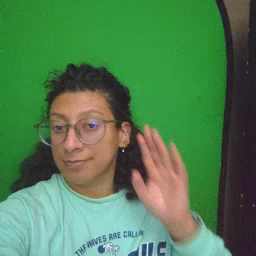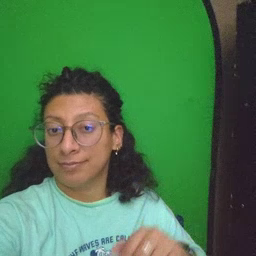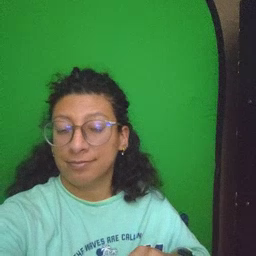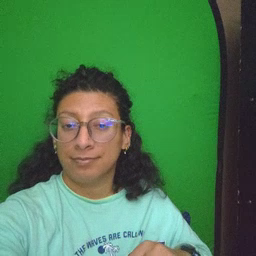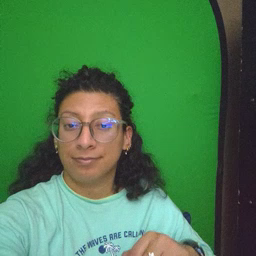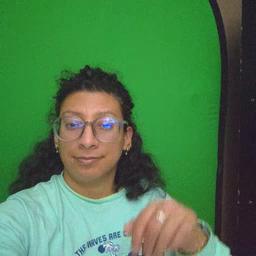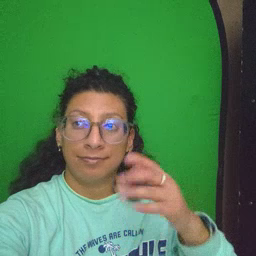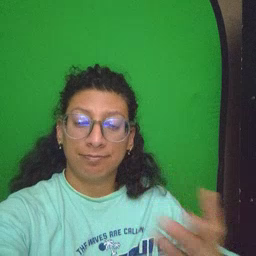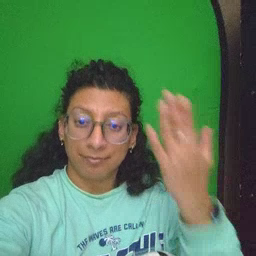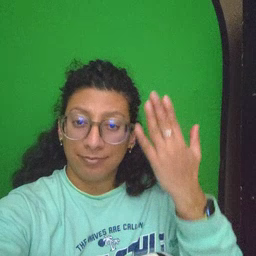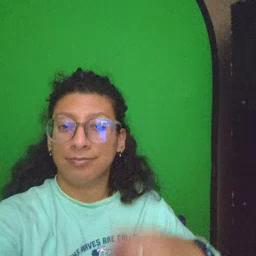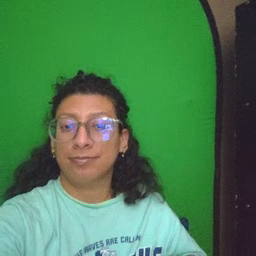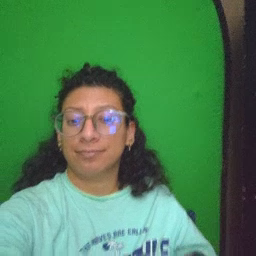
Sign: morning